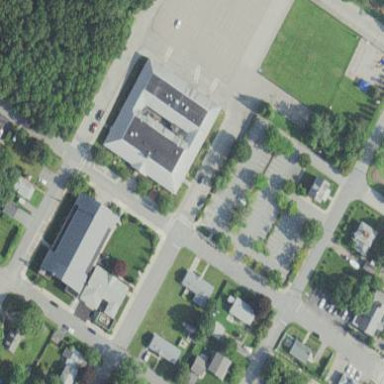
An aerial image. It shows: School.